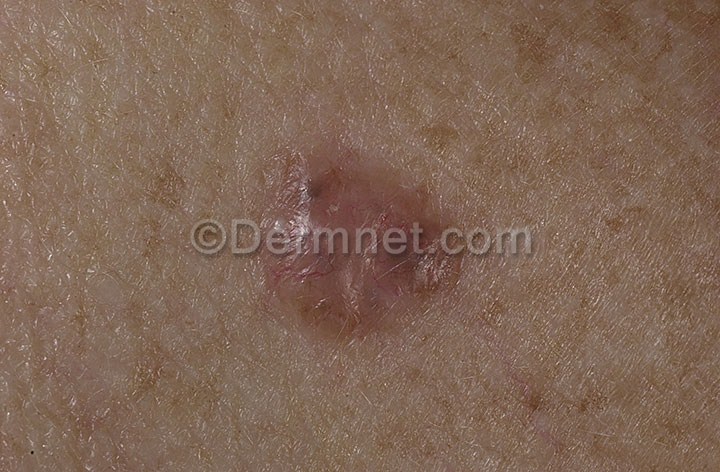
Disease: Actinic Keratosis Basal Cell Carcinoma and other Malignant Lesions